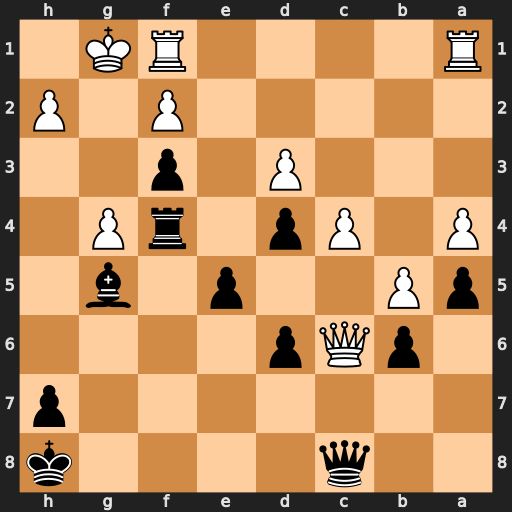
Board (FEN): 2q4k/7p/1pQp4/pP2p1b1/P1Pp1rP1/3P1p2/5P1P/R4RK1
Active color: b
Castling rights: -
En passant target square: -
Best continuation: Qxg4+ Kh1 Qg2#